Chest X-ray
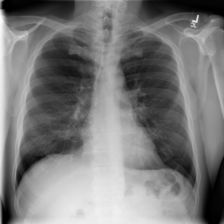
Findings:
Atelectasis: negative
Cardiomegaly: negative
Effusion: negative
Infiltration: negative
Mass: negative
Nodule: negative
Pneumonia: negative
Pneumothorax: negative
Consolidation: negative
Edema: negative
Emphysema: negative
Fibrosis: negative
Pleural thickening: negative
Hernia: negative